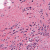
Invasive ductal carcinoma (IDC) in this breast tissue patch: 0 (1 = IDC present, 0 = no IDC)